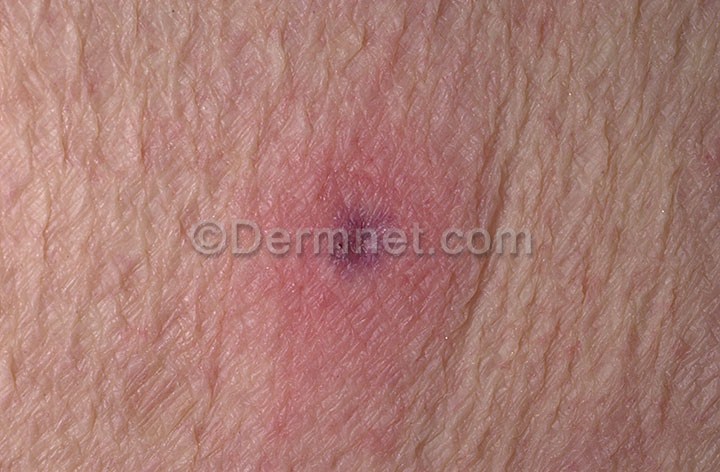
Disease: Scabies Lyme Disease and other Infestations and Bites